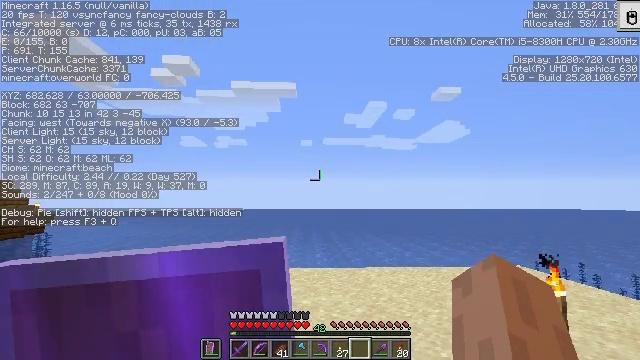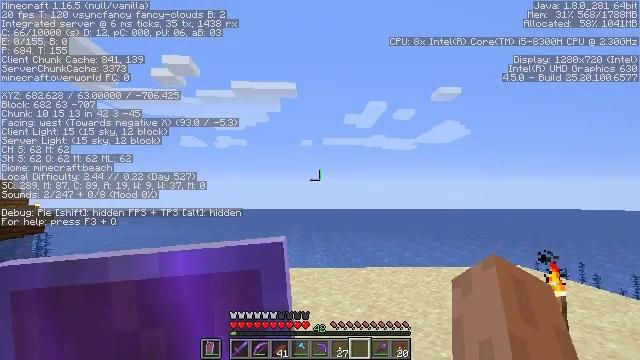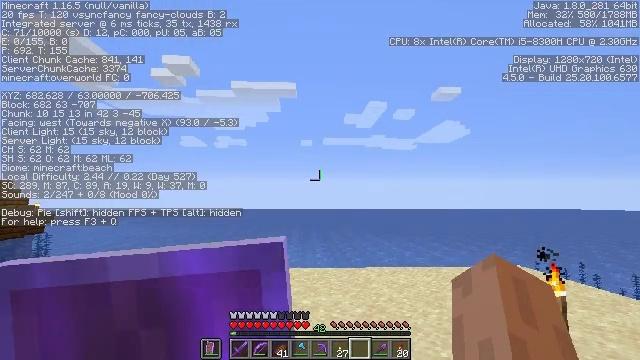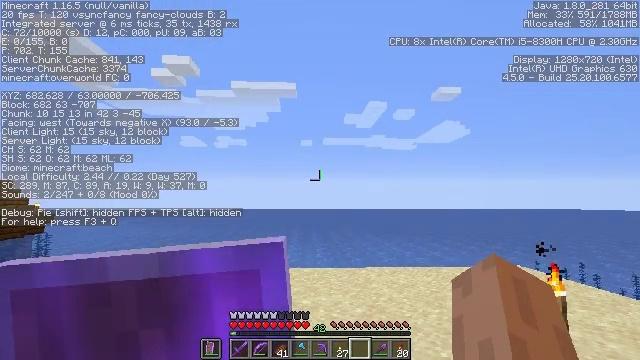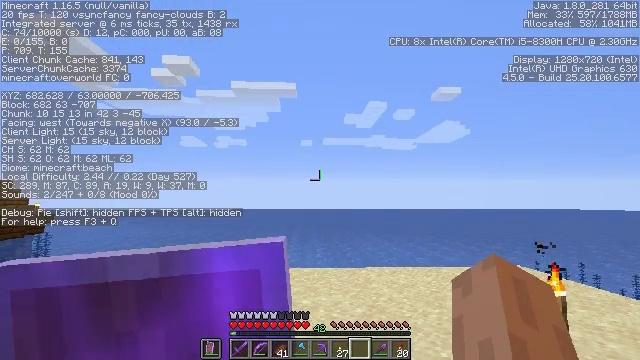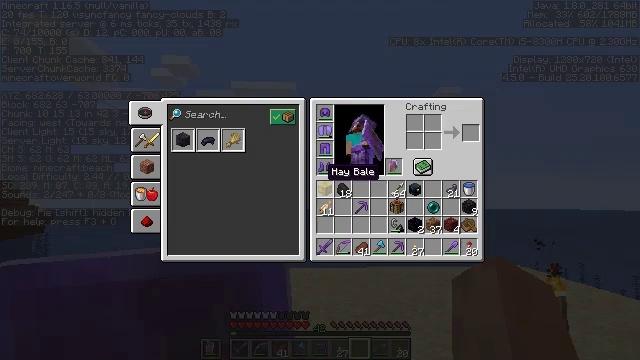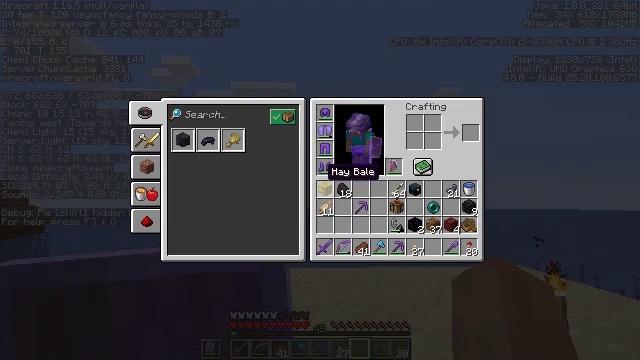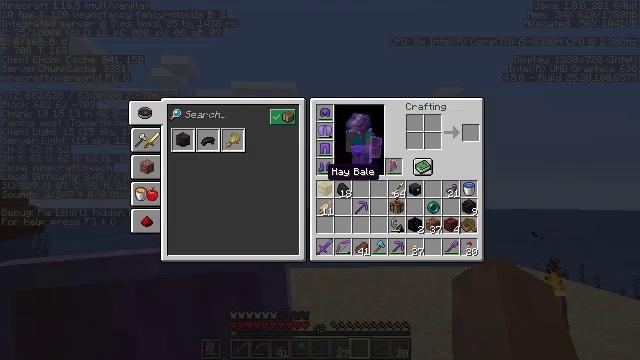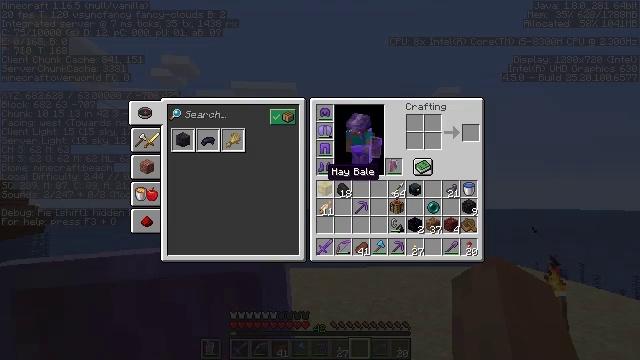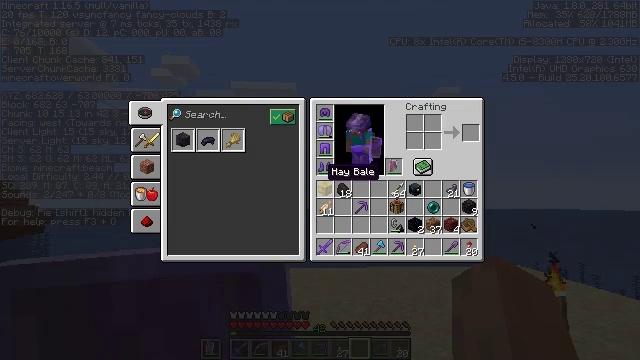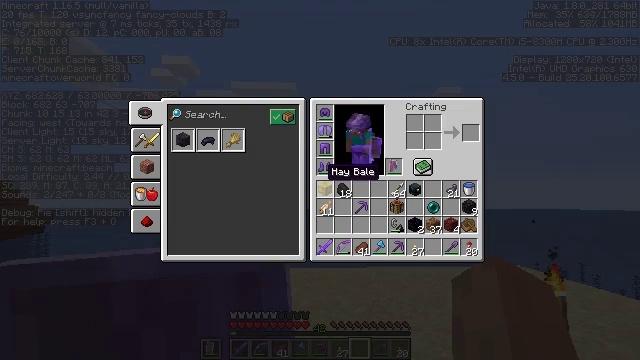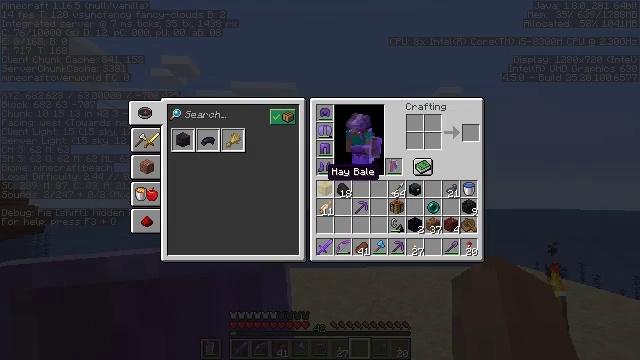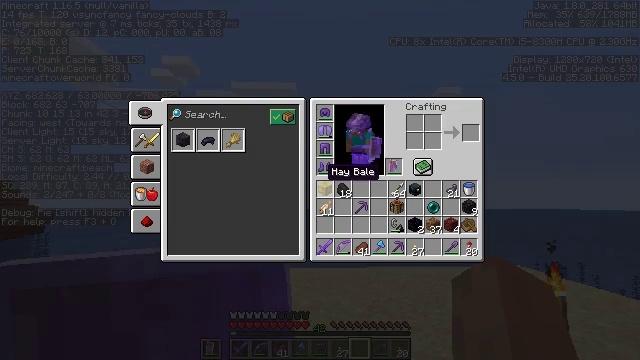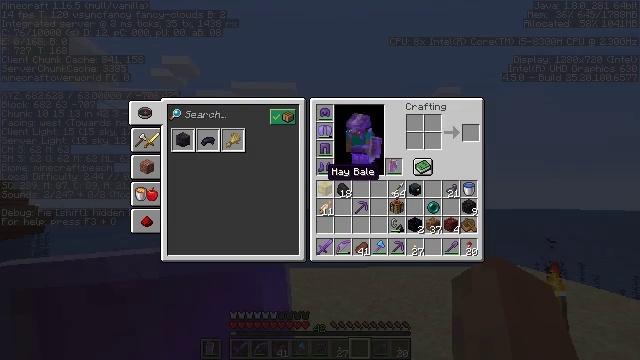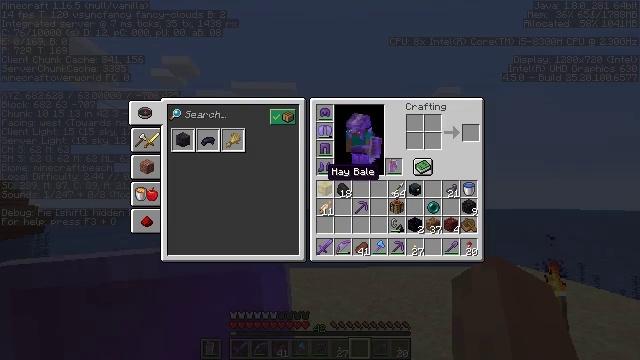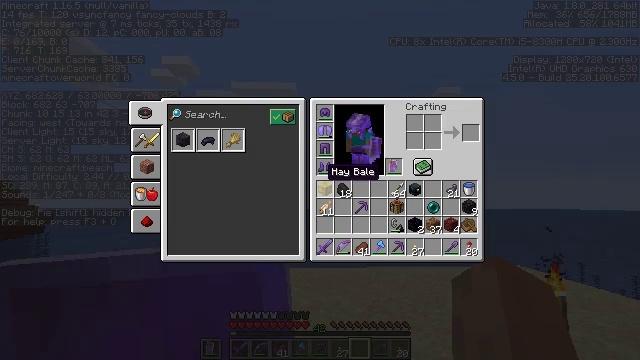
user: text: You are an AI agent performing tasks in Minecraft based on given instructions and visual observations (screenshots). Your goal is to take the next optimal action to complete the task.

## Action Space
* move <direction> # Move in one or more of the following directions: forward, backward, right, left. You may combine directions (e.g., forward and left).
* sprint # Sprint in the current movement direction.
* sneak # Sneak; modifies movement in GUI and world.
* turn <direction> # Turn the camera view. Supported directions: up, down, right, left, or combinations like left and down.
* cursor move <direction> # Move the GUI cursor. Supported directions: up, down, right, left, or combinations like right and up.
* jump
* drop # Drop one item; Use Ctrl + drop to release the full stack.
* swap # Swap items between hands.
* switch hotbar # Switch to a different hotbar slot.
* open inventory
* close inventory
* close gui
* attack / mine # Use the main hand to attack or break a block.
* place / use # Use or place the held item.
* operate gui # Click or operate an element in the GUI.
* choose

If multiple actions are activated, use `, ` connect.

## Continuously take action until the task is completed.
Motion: motion action
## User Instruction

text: Mine the obsidian block.
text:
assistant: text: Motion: attack / mine
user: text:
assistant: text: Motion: attack / mine
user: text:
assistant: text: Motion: no_op
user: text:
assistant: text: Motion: no_op
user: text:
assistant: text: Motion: open inventory
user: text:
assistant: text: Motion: open inventory
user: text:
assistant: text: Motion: no_op
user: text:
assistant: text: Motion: no_op
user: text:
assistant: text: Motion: no_op
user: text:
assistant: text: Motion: no_op
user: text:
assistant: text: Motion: no_op
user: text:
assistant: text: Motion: no_op
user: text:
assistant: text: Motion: no_op
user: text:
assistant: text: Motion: no_op
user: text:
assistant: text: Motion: no_op
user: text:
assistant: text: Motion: no_op
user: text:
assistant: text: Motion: no_op
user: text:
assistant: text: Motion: no_op
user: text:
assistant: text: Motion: turn right and down
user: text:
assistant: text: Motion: turn right and down
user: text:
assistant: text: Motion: turn right and down
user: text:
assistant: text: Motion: turn right
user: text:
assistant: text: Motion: no_op
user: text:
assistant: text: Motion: turn right
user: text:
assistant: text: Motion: turn right
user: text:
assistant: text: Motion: no_op
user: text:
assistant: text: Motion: sneak
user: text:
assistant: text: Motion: sneak
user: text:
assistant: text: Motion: sneak
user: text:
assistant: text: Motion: sneak